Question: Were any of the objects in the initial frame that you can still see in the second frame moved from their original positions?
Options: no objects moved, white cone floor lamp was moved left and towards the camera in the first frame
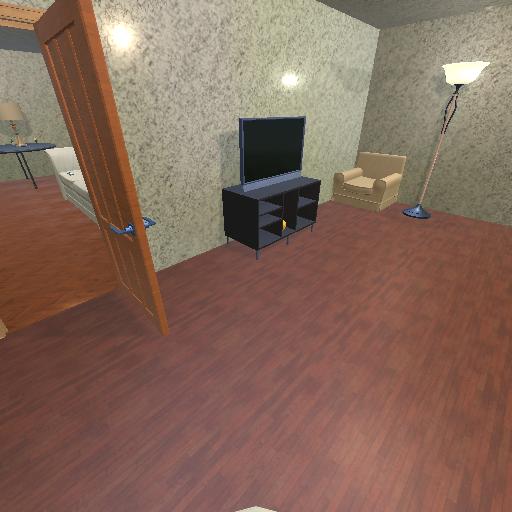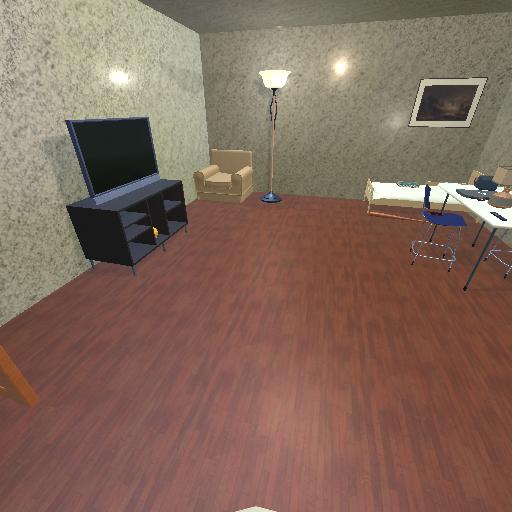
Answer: no objects moved